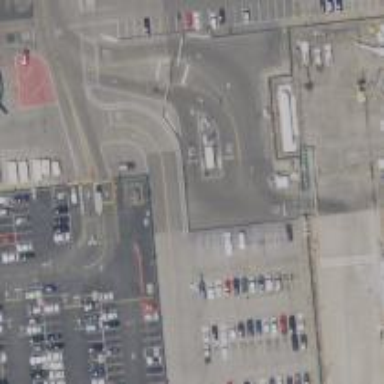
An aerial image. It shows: Parking space.